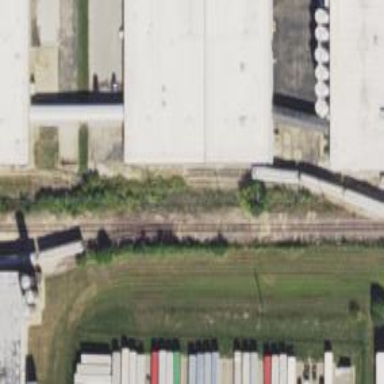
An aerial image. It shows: Abandoned railway spur.